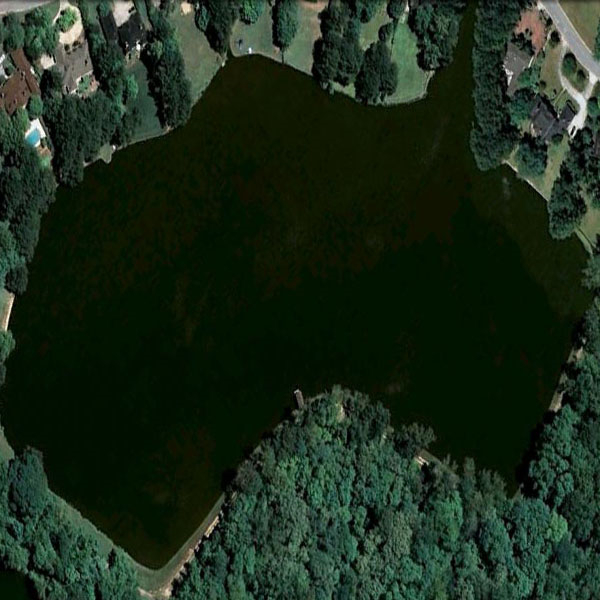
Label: Pond